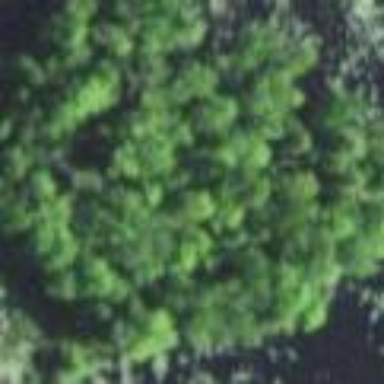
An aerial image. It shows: Serene woodland landscape.